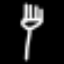
Label: fork